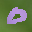
Label: 0